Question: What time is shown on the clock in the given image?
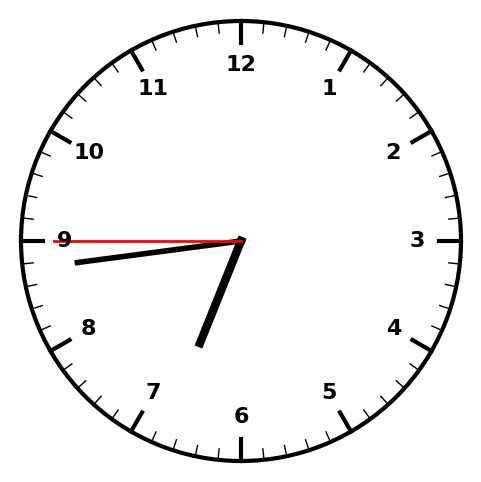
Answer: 06:43:45